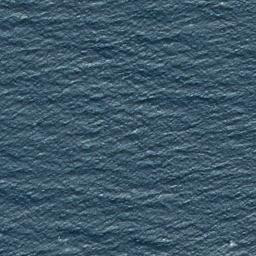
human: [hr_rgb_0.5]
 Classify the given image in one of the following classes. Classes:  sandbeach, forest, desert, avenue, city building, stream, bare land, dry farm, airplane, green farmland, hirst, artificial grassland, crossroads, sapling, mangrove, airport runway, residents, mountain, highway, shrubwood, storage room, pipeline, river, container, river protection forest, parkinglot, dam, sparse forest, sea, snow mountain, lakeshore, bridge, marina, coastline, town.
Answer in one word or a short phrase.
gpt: sea